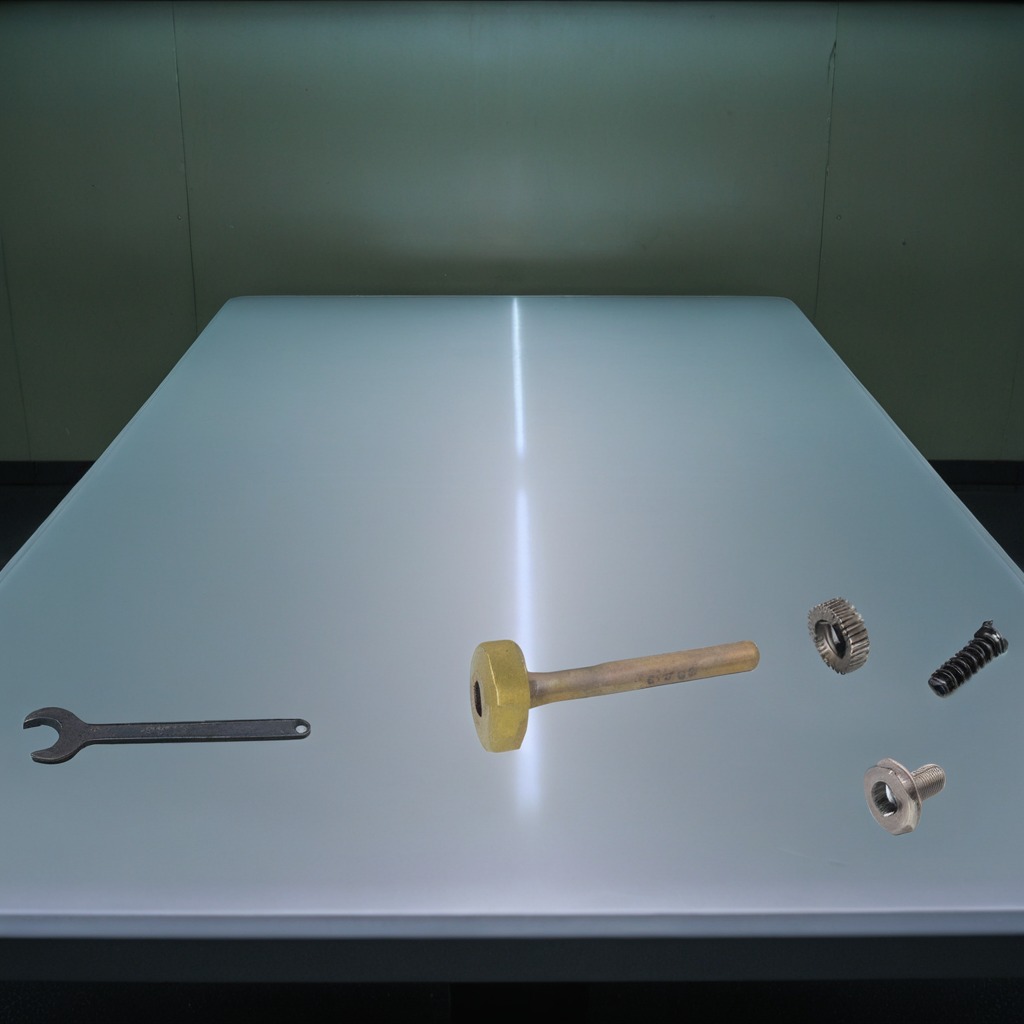
A steel gear with teeth, a metal machine screw, a hammer, a coiled metal spring, and a wrench are lying on the clean empty table in a railway signal maintenance room.